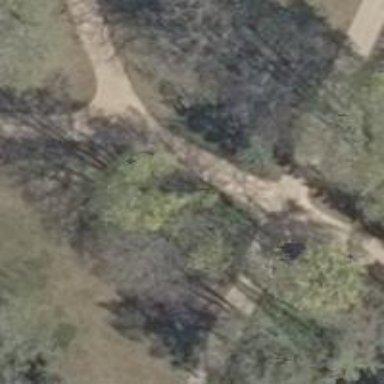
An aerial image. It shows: Compacted path road.